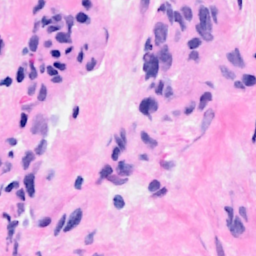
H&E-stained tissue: Breast